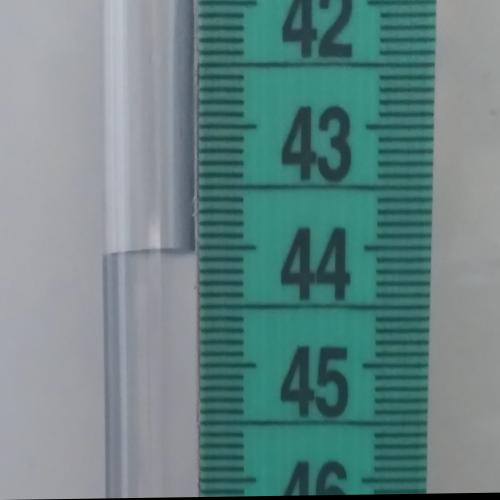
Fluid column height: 44.0 cm